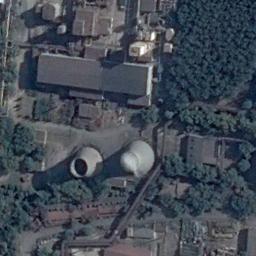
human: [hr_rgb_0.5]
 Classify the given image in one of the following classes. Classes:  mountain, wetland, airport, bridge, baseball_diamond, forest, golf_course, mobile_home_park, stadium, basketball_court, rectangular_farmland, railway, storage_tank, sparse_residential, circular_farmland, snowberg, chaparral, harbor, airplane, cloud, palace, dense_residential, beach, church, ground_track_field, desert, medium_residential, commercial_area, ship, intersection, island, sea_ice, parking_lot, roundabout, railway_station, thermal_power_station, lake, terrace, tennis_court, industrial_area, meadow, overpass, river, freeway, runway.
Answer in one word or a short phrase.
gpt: thermal_power_station